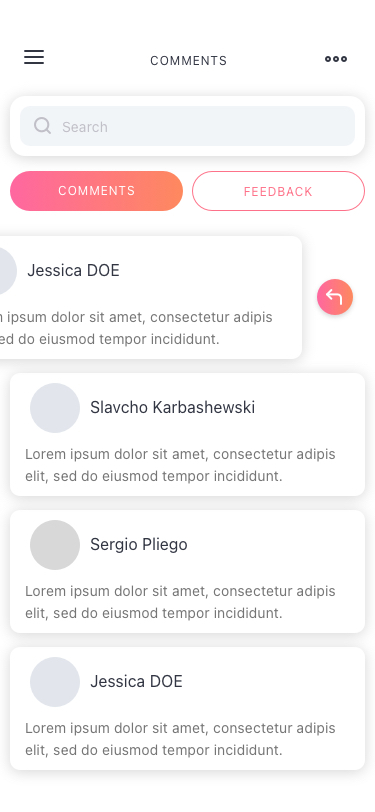
Text in this UI design:
Lorem ipsum dolor sit amet, consectetur adipis elit, sed do eiusmod tempor incididunt.
Jessica DOE
Lorem ipsum dolor sit amet, consectetur adipis elit, sed do eiusmod tempor incididunt.
Sergio Pliego
Lorem ipsum dolor sit amet, consectetur adipis elit, sed do eiusmod tempor incididunt.
Slavcho Karbashewski
Jessica DOE
Search
COMMENTS